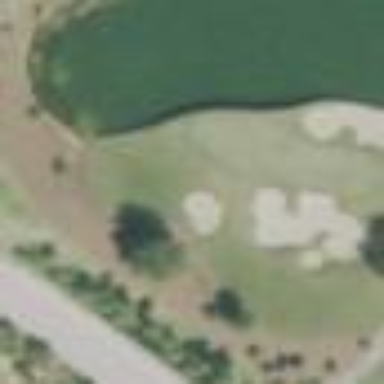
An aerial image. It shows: Golf bunker filled with natural sand.